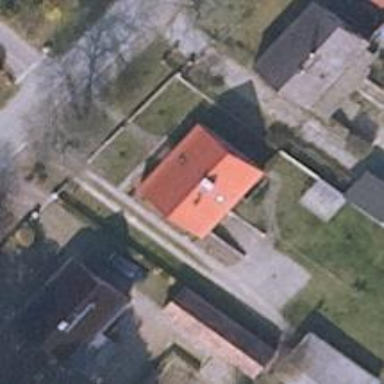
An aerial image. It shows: Driveway.